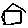
Label: house